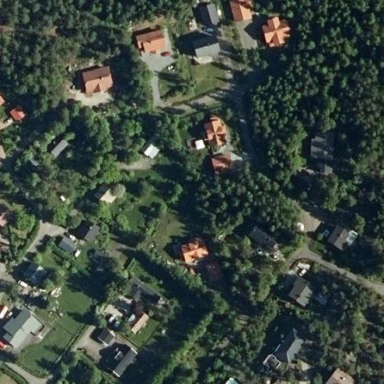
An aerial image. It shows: Residential area.